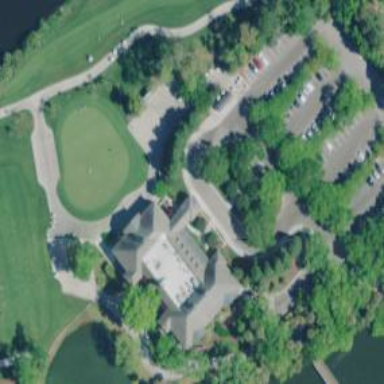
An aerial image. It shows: Golf course surrounded by greenery.